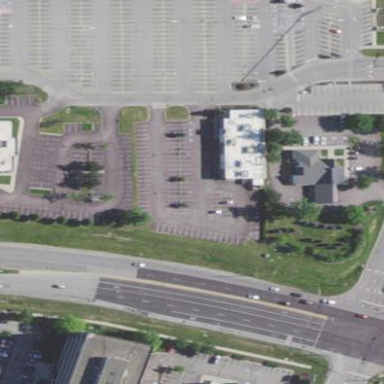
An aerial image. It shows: Parking area with surface.